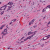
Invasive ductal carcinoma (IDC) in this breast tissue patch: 0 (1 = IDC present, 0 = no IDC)